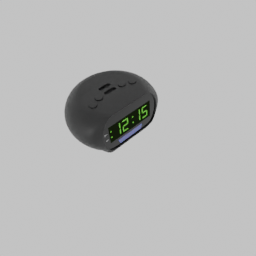
Label: electronics